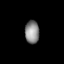
Tissue: lung
Cell type: Epithelial cells
Senescence score: 0.593
Nuclear area (px): 319
Mean DAPI intensity: 137.677